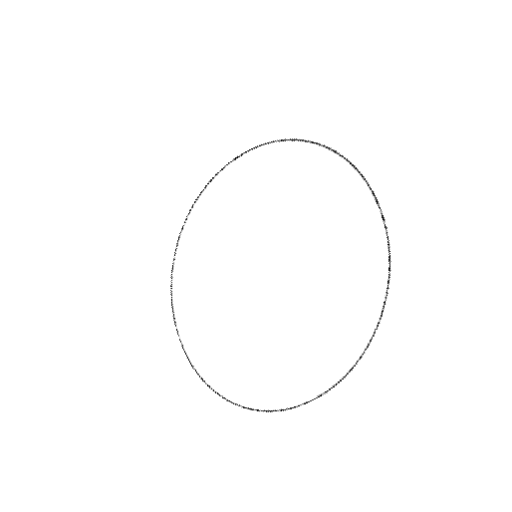
Crossing number: 0